Question: I'll just attach a picture for reference on this one. I am stumped. In the debugger, the values definitely equal each other, but 'Find<T>' is still returning null and 'Exists<T>' is still returning false. For reference: 'UserRepository' implements 'IEnumerable<T>' where 'T' is 'DomainUser'.

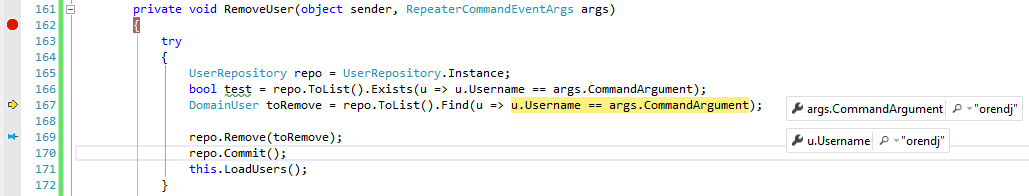
Answer: The problem is that the type of 'CommandArgument' is 'object', so it's performing a reference identity check. (I'm surprised this isn't giving you a compile-time warning.)
You could either cast 'CommandArgument' to 'string', or use 'Equals':
'''
u => u.Username == (string) args.CommandArgument
'''
or
'''
u => Equals(u.Username, args.CommandArgument)
'''
(Using the static 'Equals' method this way means it'll work even for users with a 'null' username, unlike 'u.Username.Equals(args.CommandArgument)'.)
I wouldn't convert the sequence to a list though - I'd just use LINQ instead:
'''
DomainUser toRemove =
repo.FirstOrDefault(u => u.Username == (string) args.CommandArgument);
'''